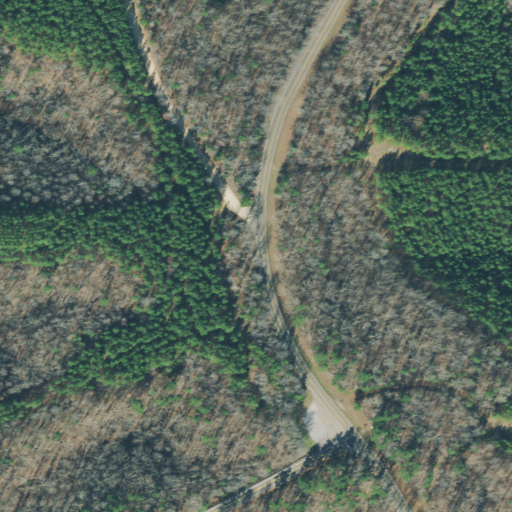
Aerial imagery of mountain in Tennessee named Smith Hill containing deciduous forest, evergreen forest, low intensity development, open development, mixed forest, shrub, and medium intensity development